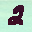
Label: 2